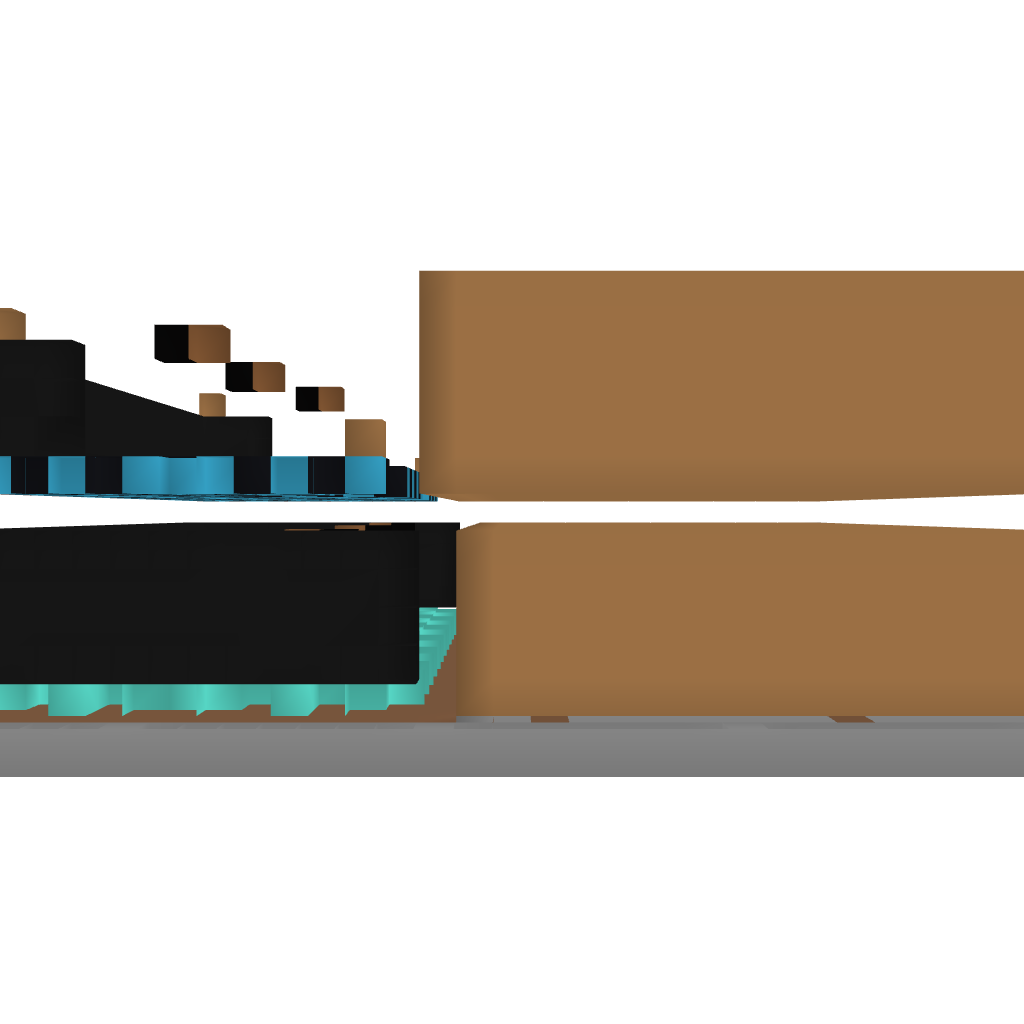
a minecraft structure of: Studio 002